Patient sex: M
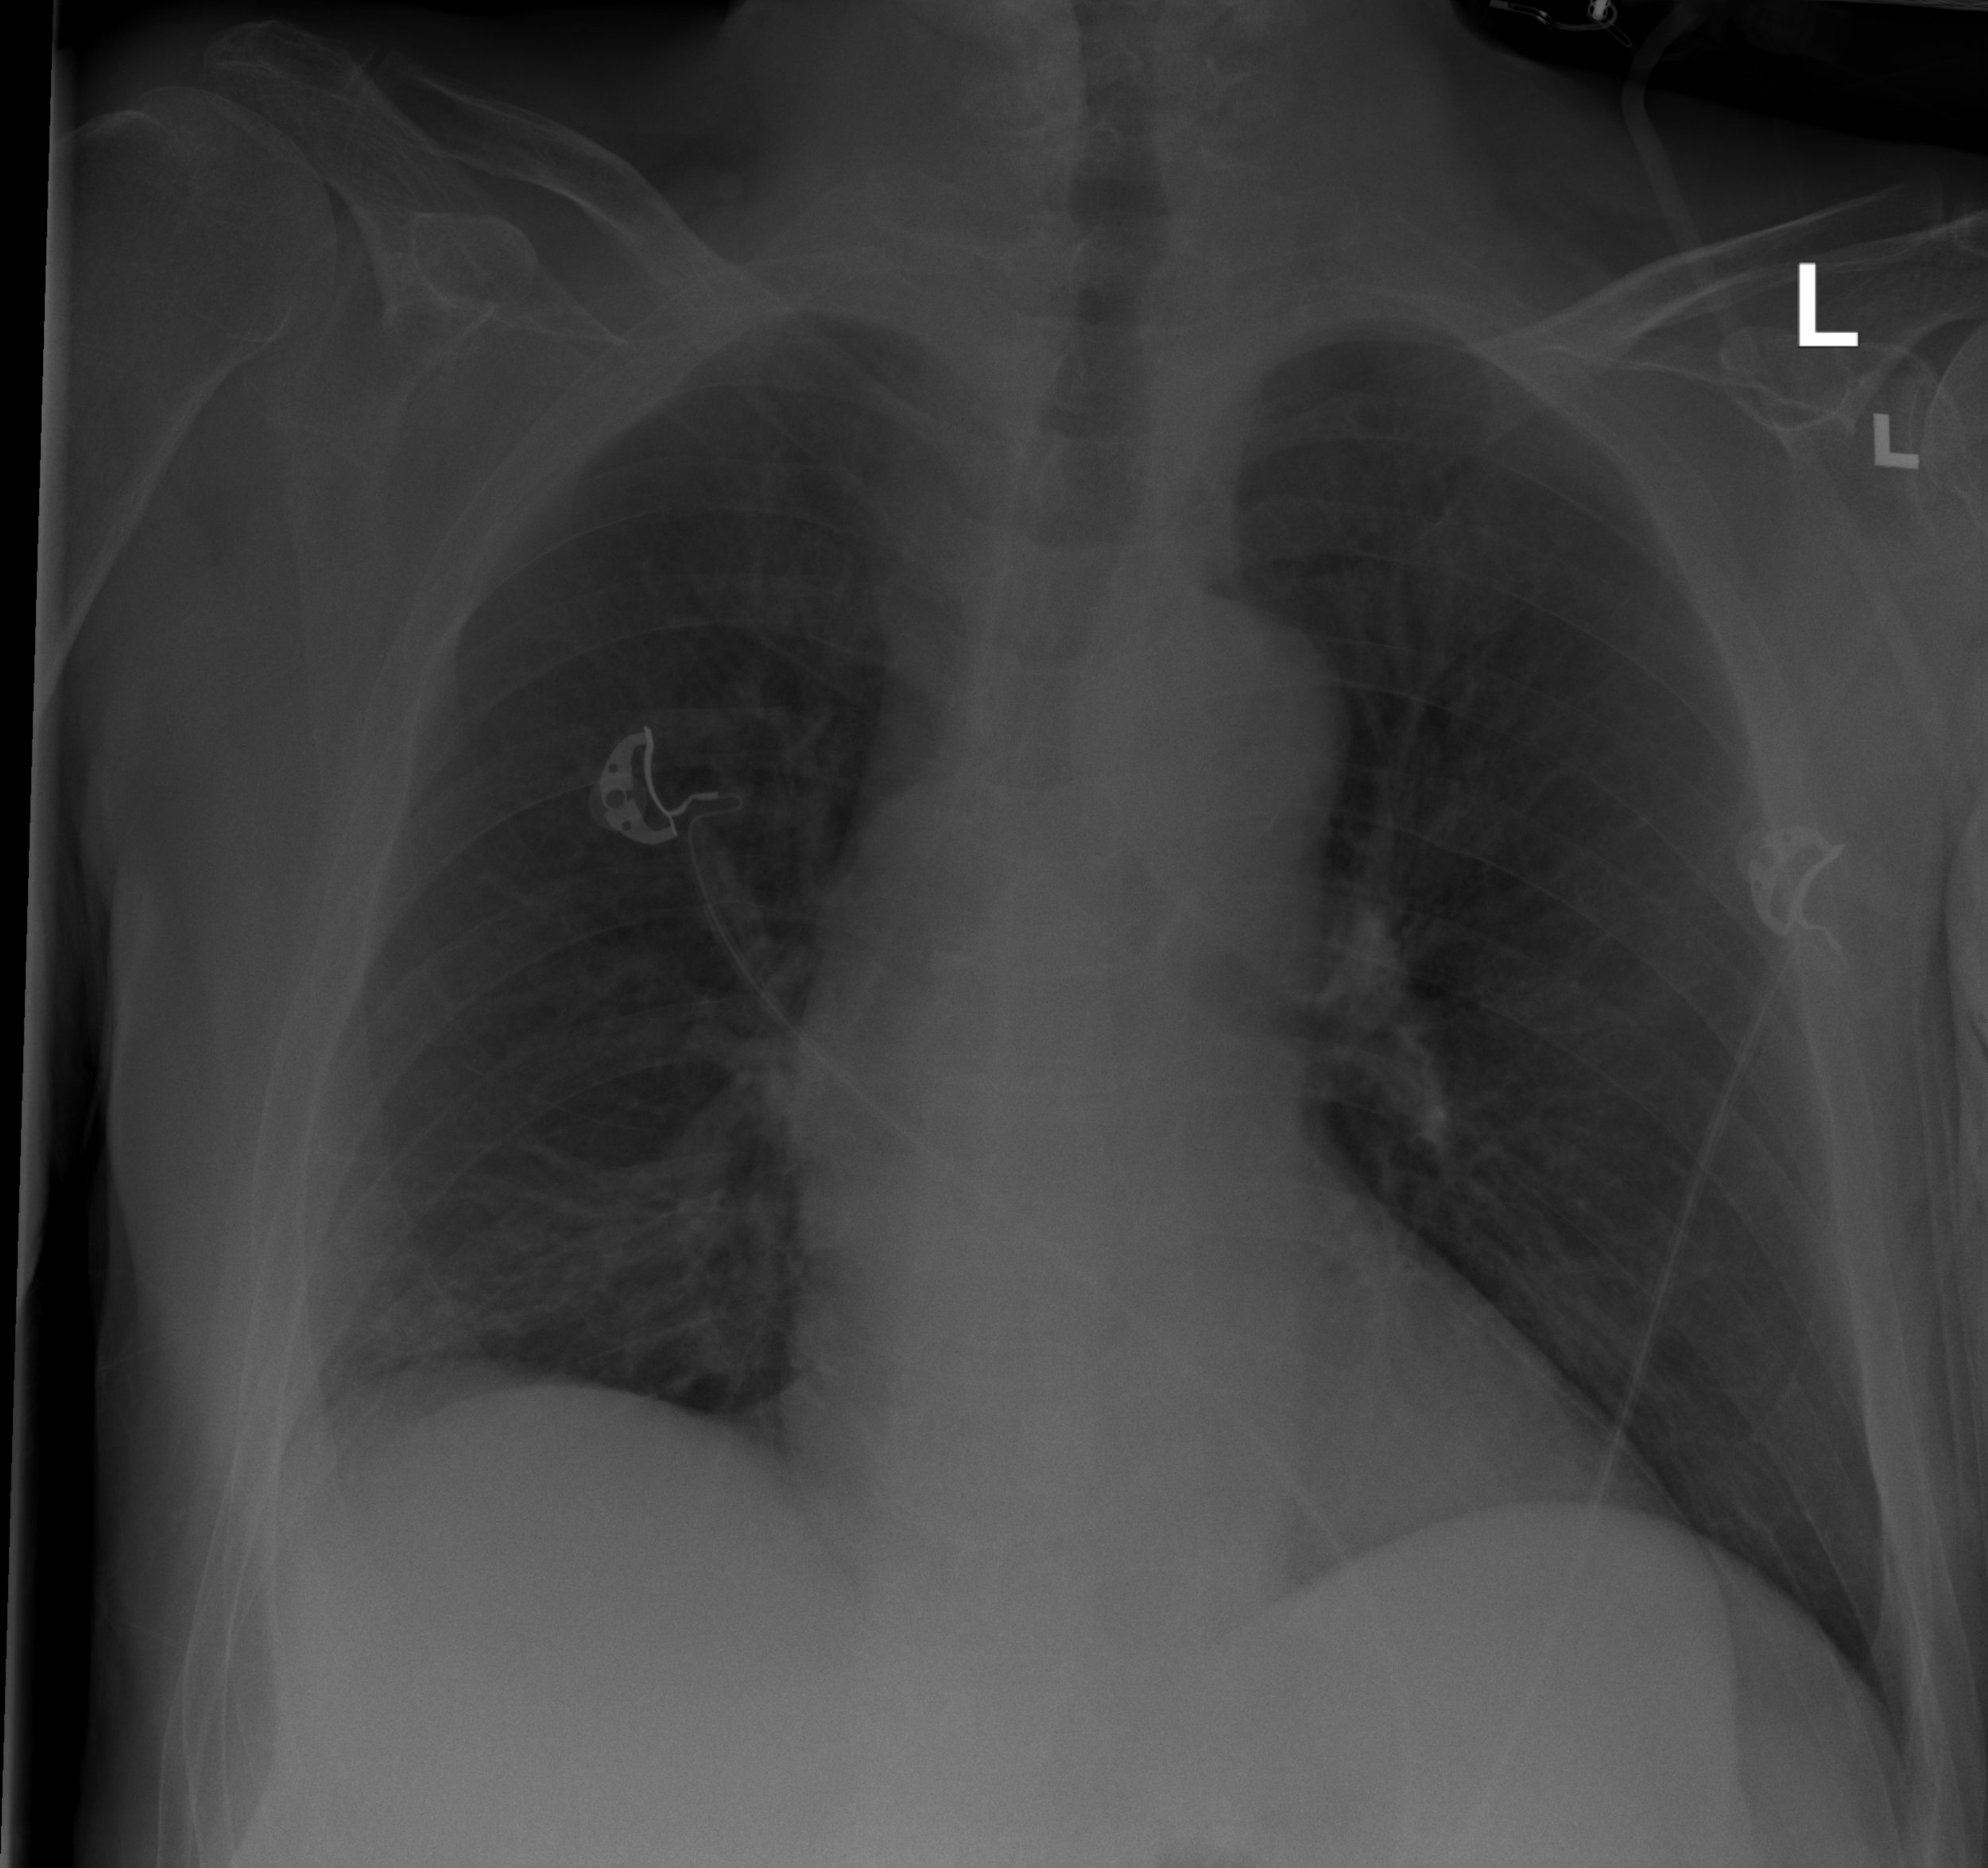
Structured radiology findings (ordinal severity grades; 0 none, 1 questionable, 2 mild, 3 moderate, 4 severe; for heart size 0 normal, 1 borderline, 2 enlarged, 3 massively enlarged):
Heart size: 0
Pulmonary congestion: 0
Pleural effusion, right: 0
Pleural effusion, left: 0
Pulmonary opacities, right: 0
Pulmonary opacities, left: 0
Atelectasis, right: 2
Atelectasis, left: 0